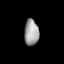
Tissue: lung
Cell type: Fibroblasts
Senescence score: 0.7039
Nuclear area (px): 370
Mean DAPI intensity: 159.776